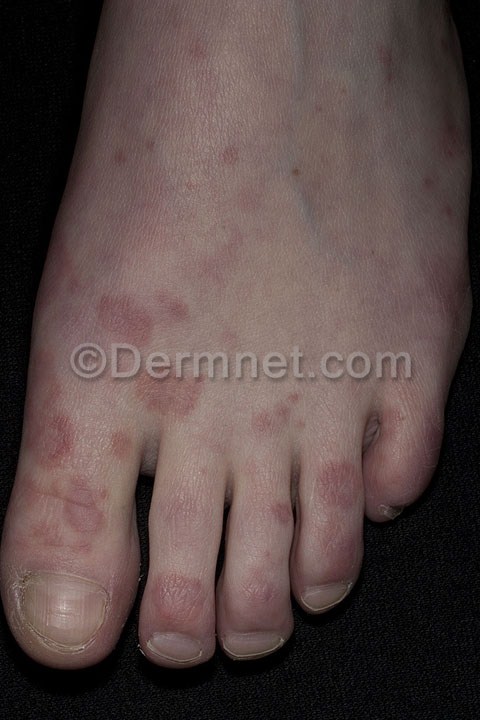
Disease: Vasculitis Photos